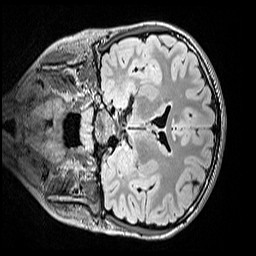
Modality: FLAIR
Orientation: coronal
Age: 10
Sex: female
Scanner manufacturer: siemens
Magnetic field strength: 3 T
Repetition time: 5 s
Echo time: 0.388 s